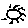
Label: sun